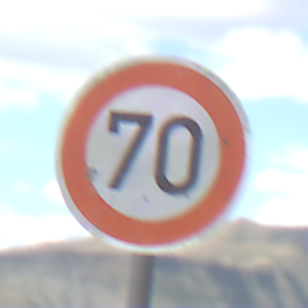
Verkehrszeichen: Geschwindigkeit70
Umgebung: Outdoor, Nature
Tageszeit: Midday
Wetter: PartlyCloudy
Licht: Natural
Jahreszeit: NotSpecified
Kontrast: LowContrast